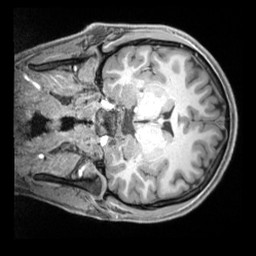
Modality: T1w
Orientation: coronal
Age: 21
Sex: male
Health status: ill
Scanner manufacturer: siemens
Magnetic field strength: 3 T
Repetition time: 2.2 s
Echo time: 0.00218 s